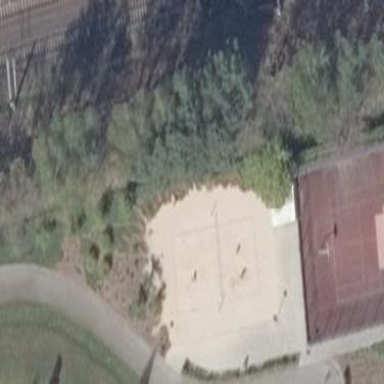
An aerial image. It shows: Sandy pitch designated for beach volleyball.